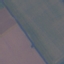
Label: AnnualCrop